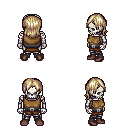
a pixel art fantasy rpg character, male body template, skeleton, leather chest armor, metal pants, white blonde long bangs hairstyle, maroon shoes, four views (front, back, left, right), 2x2 character sprite sheet, small pixel art, hard edges, no anti-aliasing